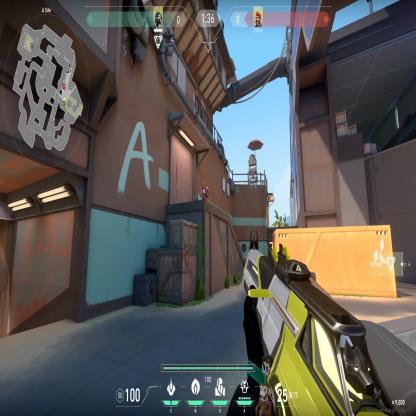
Label: enemy